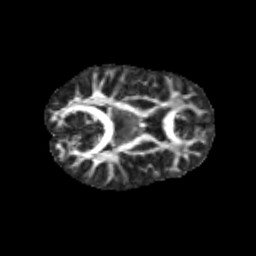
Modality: FA
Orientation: axial
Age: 10
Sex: female
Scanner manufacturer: siemens
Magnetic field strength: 3 T
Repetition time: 3.8 s
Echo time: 0.07 s